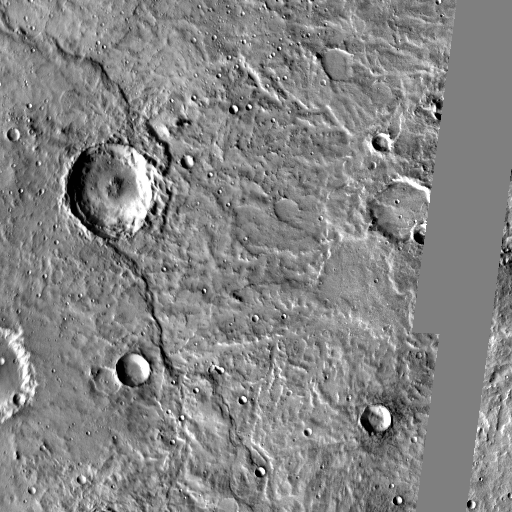
Crater classes present: Background, Other, Layered, Buried, Secondary